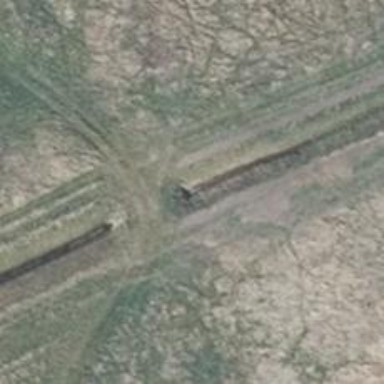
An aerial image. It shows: Culvert tunnel.